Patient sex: M
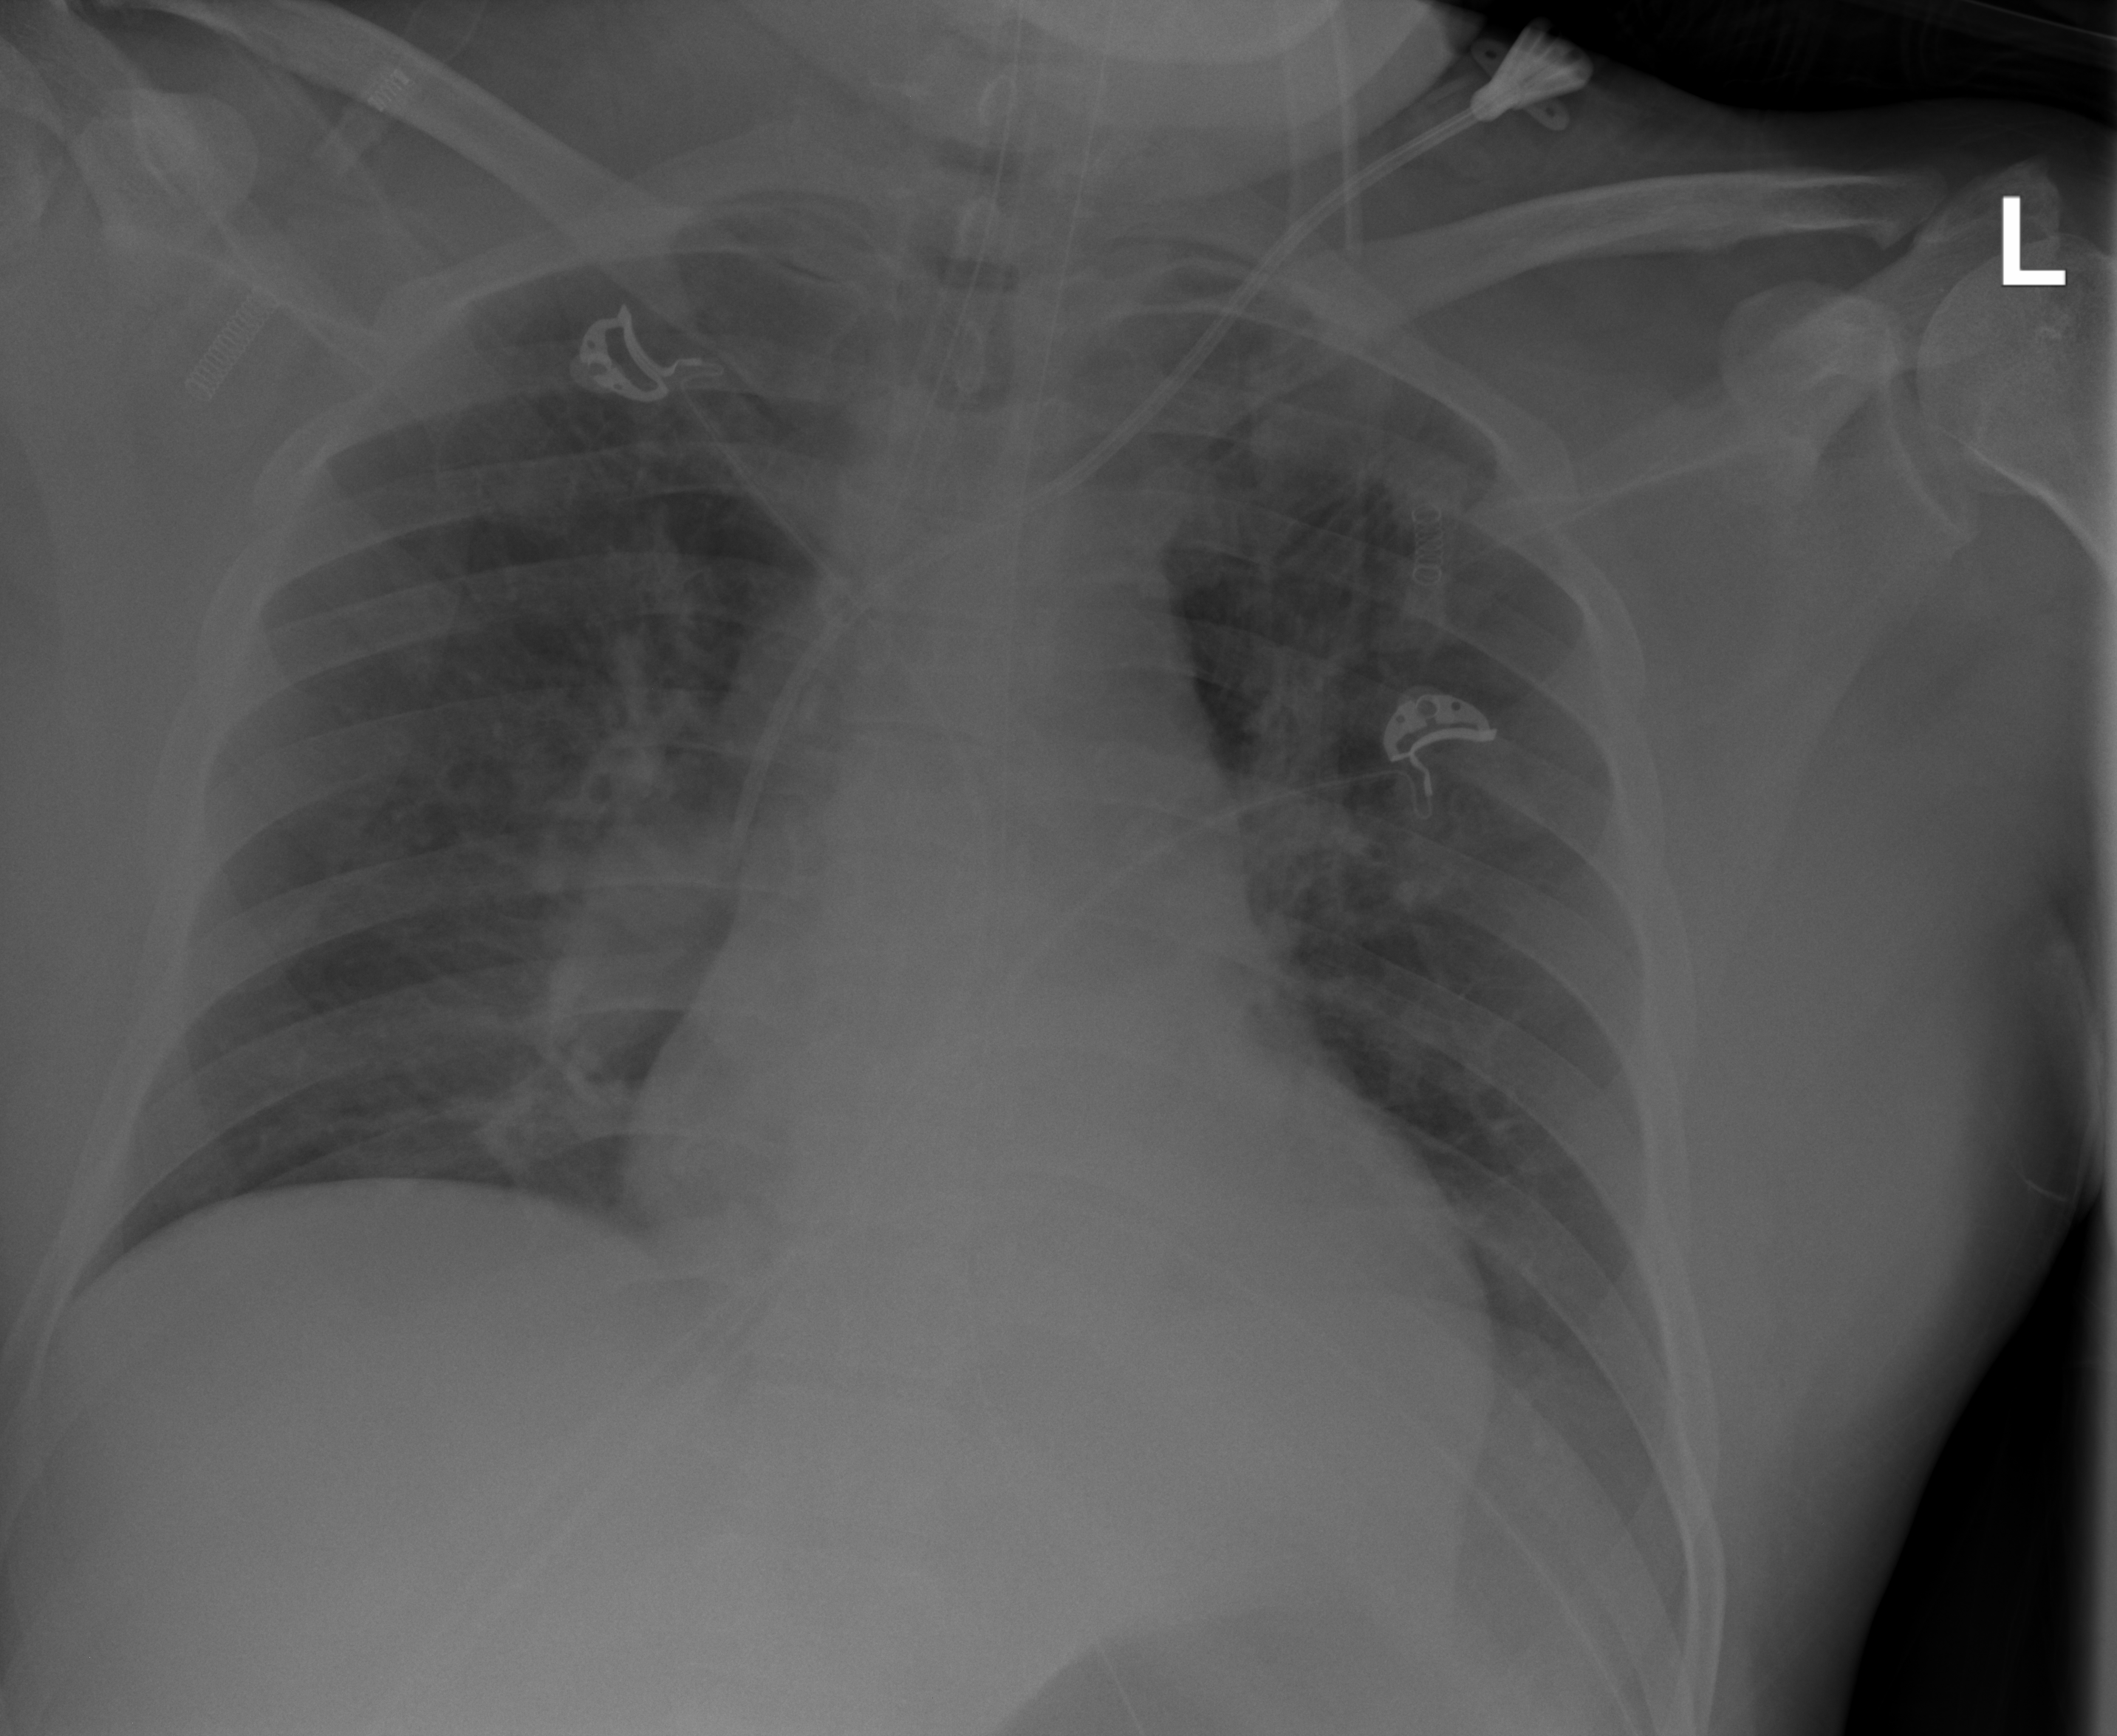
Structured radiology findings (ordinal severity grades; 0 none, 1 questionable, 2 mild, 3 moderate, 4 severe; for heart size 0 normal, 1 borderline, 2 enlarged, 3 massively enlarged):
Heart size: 1
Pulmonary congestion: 2
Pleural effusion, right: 0
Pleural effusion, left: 0
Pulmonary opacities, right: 2
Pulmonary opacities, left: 2
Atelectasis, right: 0
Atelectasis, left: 0